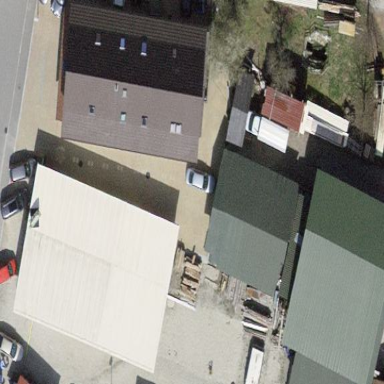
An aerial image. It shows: Building housing car shop.